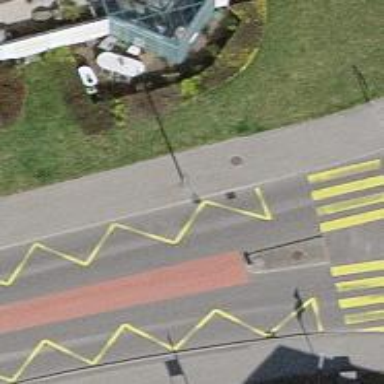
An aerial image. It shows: Sidewalk leading to public transport platform.